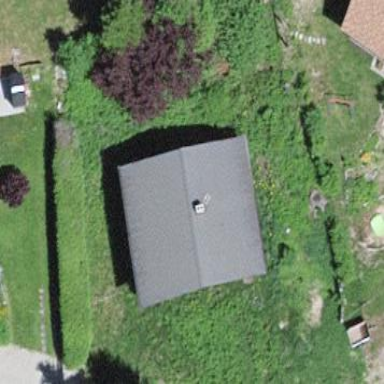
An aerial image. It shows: Simple house.